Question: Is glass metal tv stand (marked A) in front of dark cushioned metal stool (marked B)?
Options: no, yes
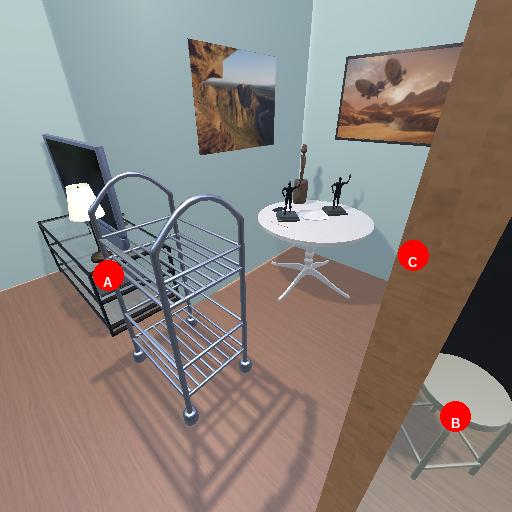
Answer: no